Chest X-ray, PA view. Patient: 49 years old, sex M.
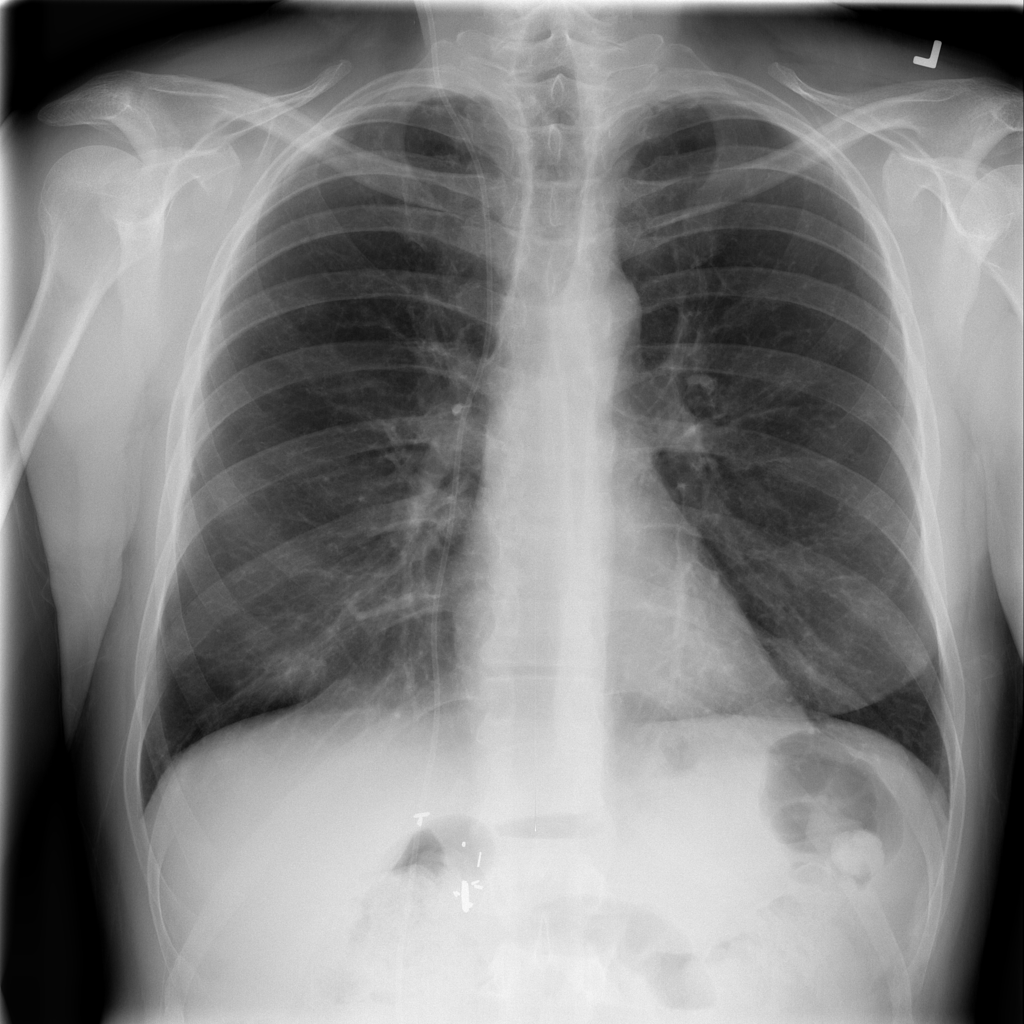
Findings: Infiltration